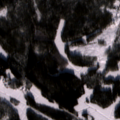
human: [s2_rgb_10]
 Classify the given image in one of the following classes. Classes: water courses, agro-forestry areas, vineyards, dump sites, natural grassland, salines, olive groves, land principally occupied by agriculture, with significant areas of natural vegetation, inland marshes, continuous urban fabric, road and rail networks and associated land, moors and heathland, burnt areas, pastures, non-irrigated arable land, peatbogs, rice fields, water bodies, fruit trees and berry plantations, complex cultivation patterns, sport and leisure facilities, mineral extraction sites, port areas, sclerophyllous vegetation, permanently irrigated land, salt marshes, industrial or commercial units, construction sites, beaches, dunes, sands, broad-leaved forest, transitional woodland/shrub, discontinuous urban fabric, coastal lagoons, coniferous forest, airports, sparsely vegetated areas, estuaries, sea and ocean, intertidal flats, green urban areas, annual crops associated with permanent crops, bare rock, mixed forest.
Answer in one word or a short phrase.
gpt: land principally occupied by agriculture, with significant areas of natural vegetation, coniferous forest, mixed forest, transitional woodland/shrub